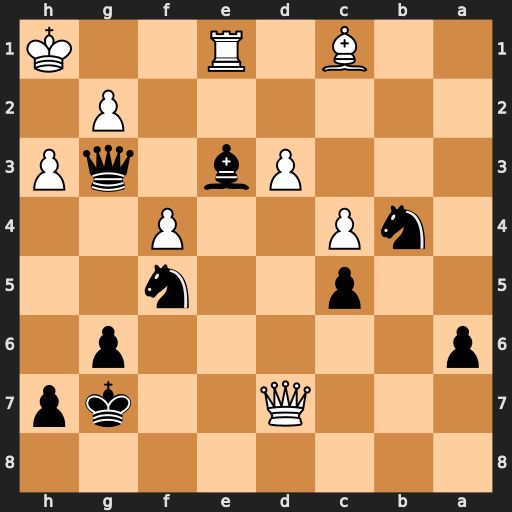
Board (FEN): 8/3Q2kp/p5p1/2p2n2/1nP2P2/3Pb1qP/6P1/2B1R2K
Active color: b
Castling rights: -
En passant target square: -
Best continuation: Kh6 Rxe3 Nxe3 Bxe3 Qxe3